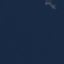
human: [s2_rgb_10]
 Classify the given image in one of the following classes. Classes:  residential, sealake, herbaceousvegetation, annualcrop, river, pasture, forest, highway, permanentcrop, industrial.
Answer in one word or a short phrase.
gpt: SeaLake